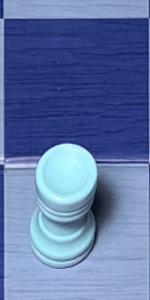
Label: Rook_White